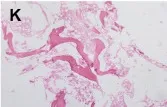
Patient x-rays. Patient 3: marrow biopsy results showed partial calcification of trabecular bone; HE staining x 40.
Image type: pathology (h&e)